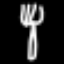
Label: fork